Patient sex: F
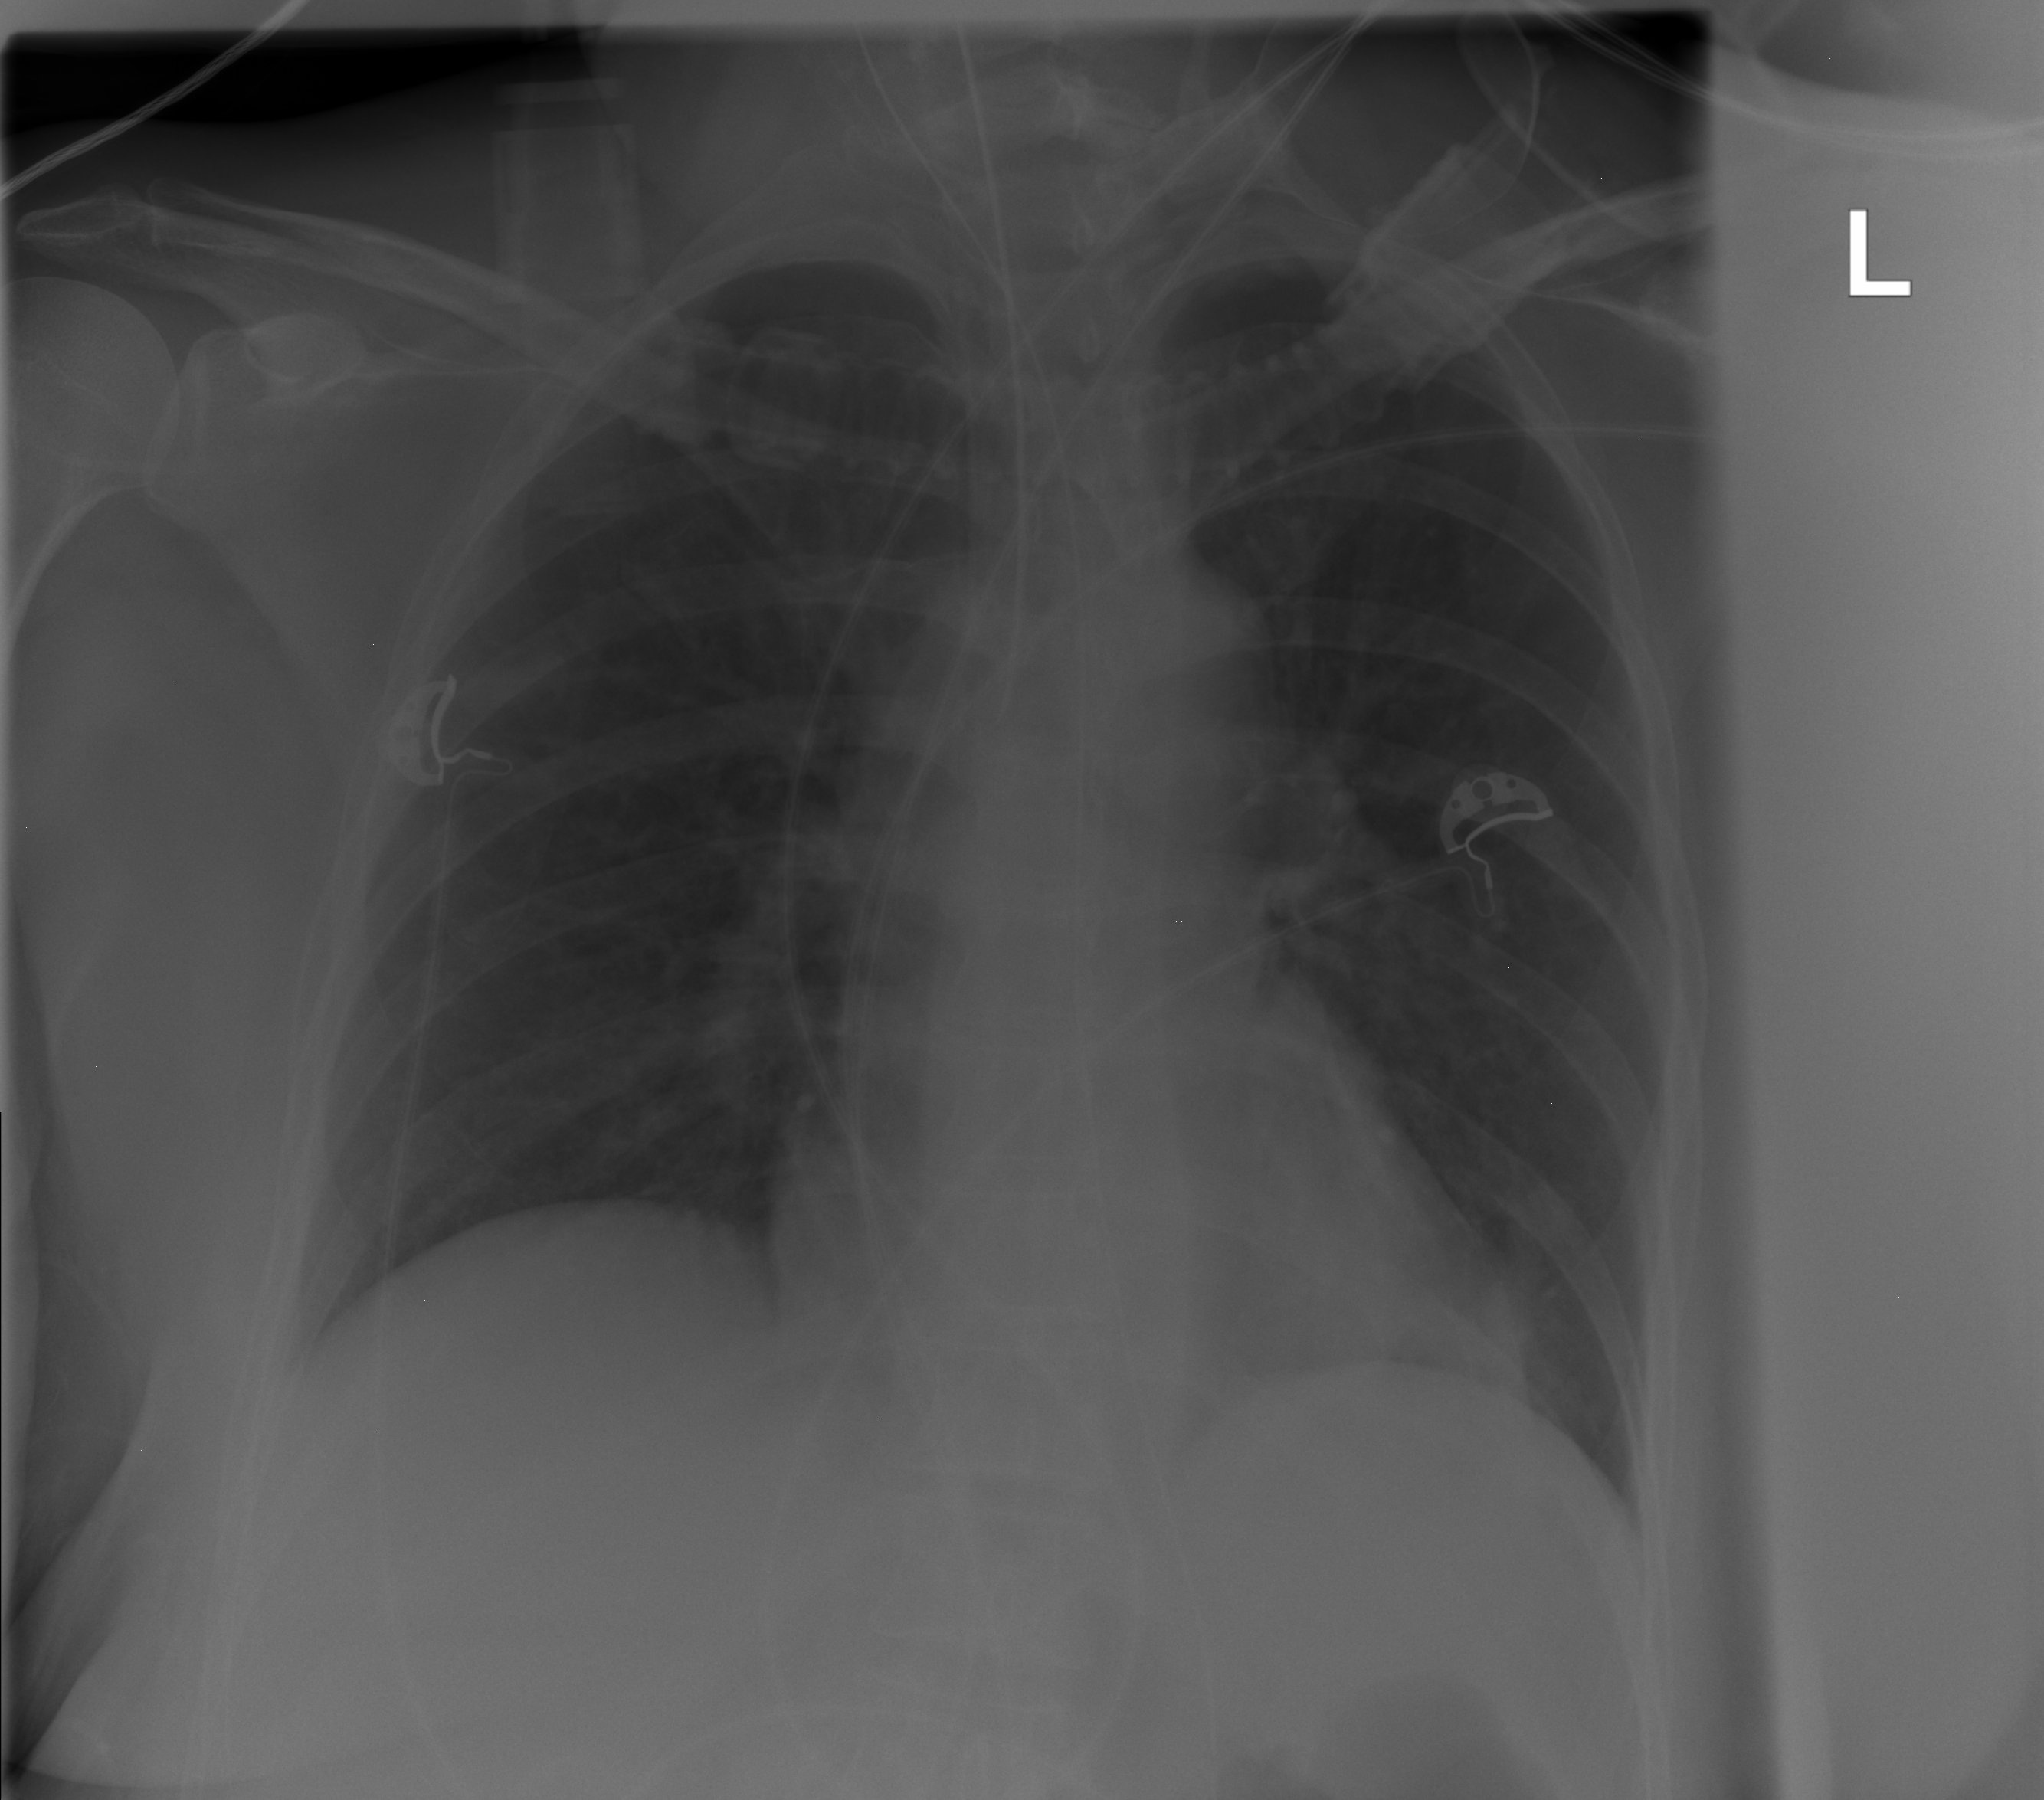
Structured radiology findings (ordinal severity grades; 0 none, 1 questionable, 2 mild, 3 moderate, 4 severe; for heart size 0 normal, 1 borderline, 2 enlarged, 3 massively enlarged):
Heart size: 0
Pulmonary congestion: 2
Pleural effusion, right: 0
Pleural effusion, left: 0
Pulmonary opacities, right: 0
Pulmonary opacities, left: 0
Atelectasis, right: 0
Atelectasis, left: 0